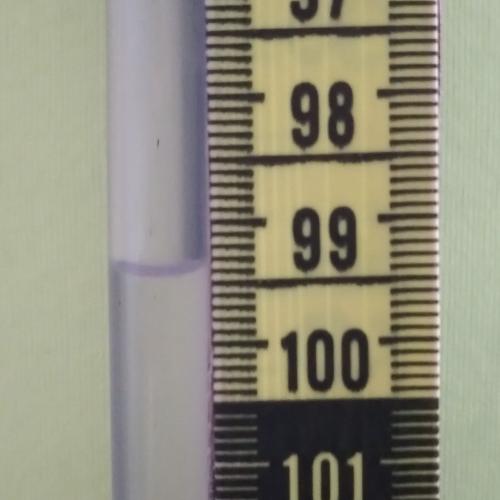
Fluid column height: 99.4 cm